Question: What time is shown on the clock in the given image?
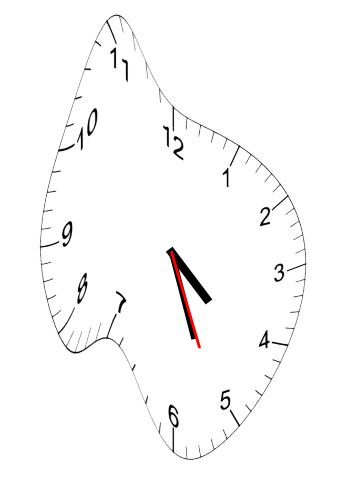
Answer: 04:26:26